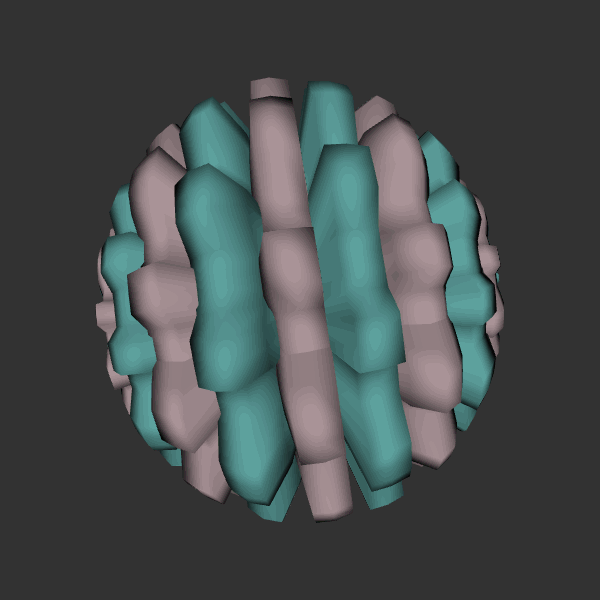
Background: dark